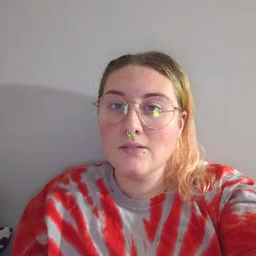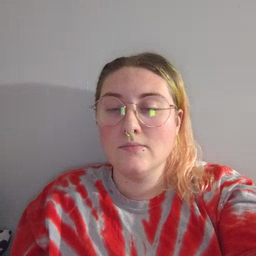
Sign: grass